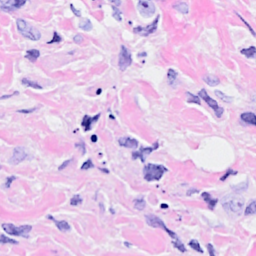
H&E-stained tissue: Breast